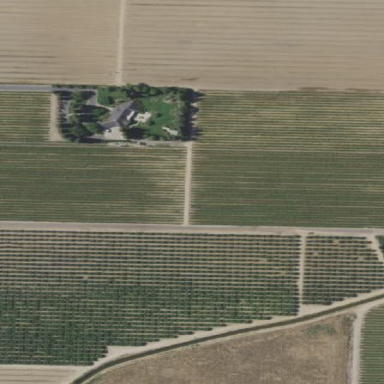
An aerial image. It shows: Beautiful vineyard in the countryside.